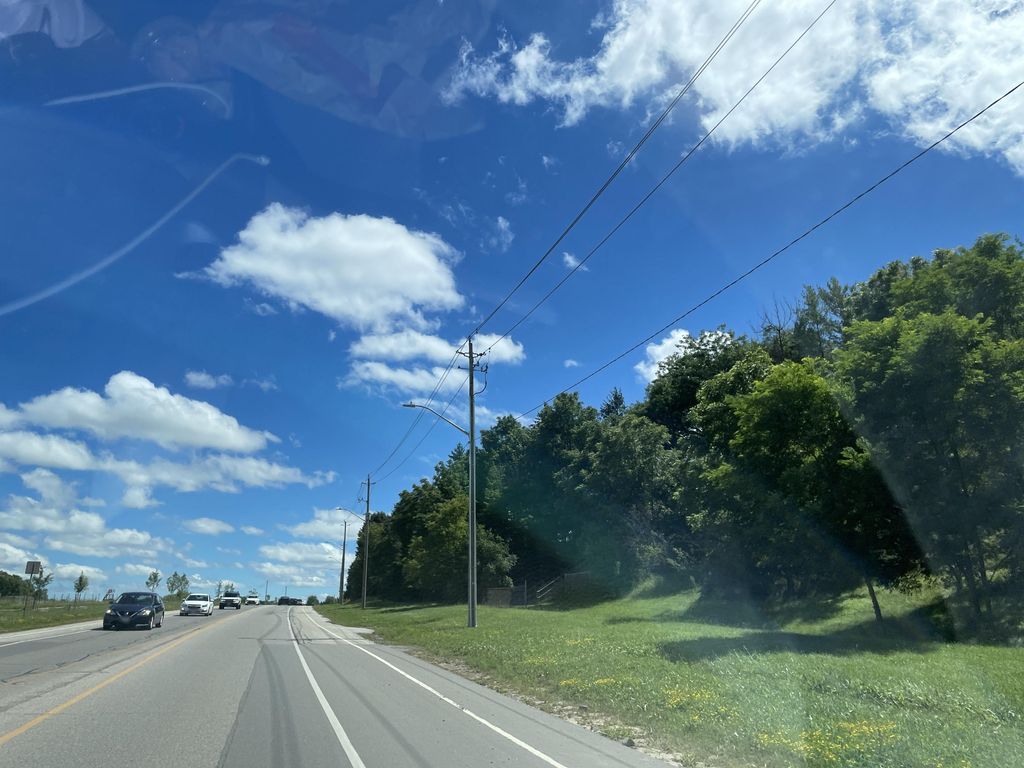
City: kitchener-waterloo